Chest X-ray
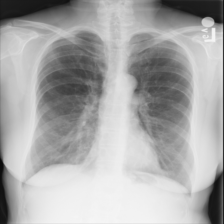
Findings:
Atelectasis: negative
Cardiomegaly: negative
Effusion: negative
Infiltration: negative
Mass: negative
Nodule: negative
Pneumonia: negative
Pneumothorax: negative
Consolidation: negative
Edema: negative
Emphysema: negative
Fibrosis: negative
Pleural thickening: negative
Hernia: negative